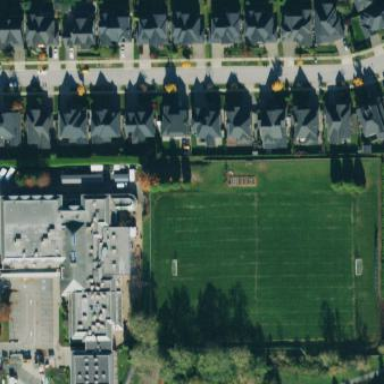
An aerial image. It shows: Soccer pitch for leisure land activities.